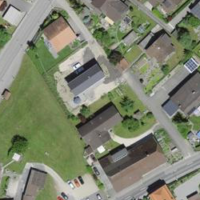
EUNIS habitat code: 54
Species observed at this site:
Dolycoris baccarum